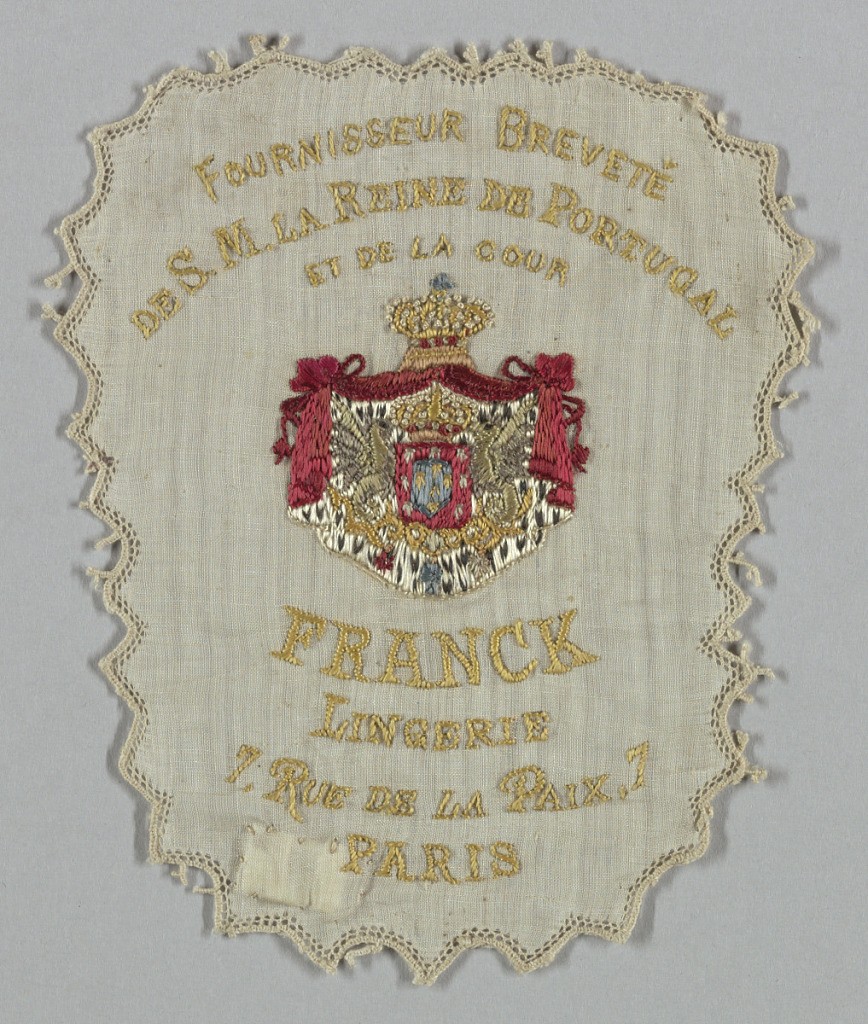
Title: Badge
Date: late 19th century
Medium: cotton, silk Technique: embroidered
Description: Embroidered label with crest in center has red swags surmounted by a crown that frame two dragons holding another crown. Above in dark yellow thread: "Fournisseur Brevete De S.M. La Reine de Portugal et de la cour." At bottom in same thread: "Franck Lingerie 7, Rue de la Paix. Paris"